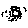
Label: sun